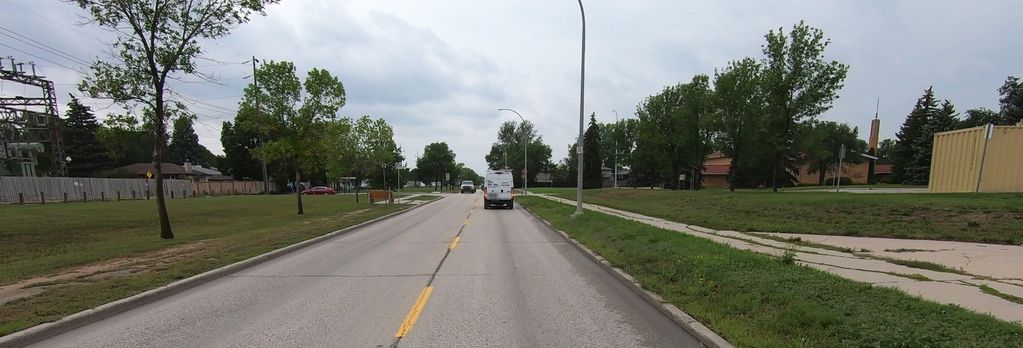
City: winnipeg